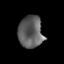
Tissue: prostate
Cell type: T cells
Senescence score: 0.3485
Nuclear area (px): 773
Mean DAPI intensity: 95.88